Field crop: maize
Growth stage: 2
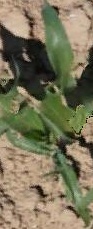
Species: maize